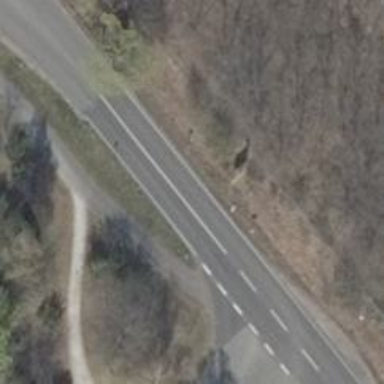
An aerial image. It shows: Tertiary road with asphalt surface and separate sidewalks. The road has lane markings.